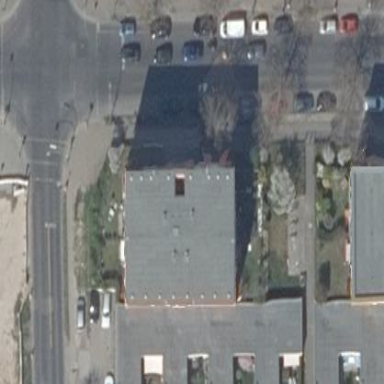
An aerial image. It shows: Apartment building with flat roof.